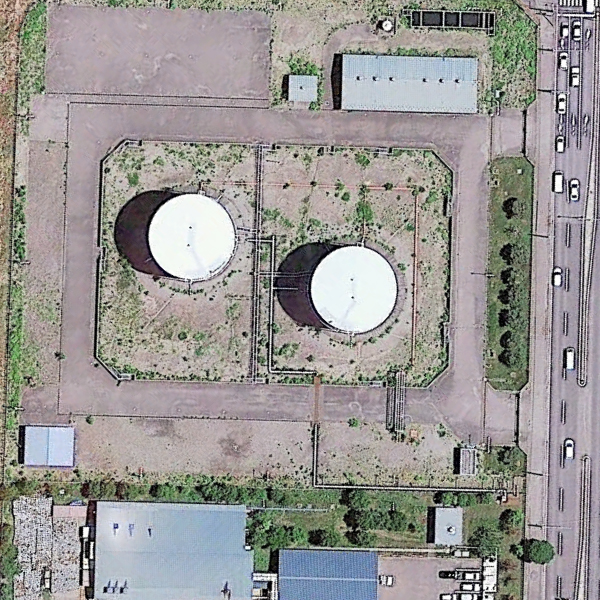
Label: StorageTanks